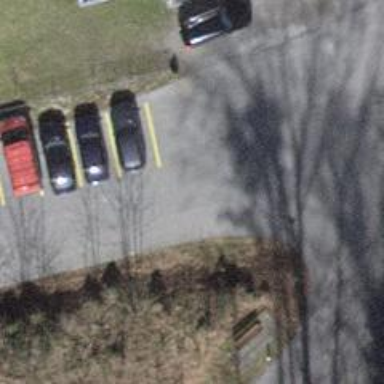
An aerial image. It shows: Paved driveway serving as service road.